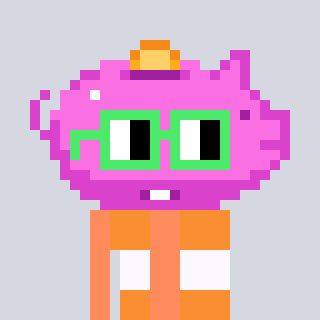
a pixel art character with square light green glasses, a piggybank-shaped head and a peachy-colored body on a cool background